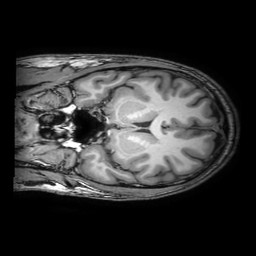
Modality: T1w
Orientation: coronal
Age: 25
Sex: male
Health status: healthy
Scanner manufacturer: philips
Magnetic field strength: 3 T
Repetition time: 0.0079 s
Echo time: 0.0035 s